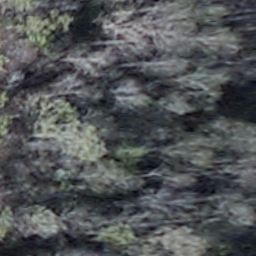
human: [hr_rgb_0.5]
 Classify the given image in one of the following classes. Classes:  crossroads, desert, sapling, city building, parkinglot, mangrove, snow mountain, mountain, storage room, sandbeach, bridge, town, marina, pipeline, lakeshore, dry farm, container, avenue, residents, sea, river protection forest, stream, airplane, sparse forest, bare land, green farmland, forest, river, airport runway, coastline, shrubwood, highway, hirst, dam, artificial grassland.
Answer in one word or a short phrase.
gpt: shrubwood